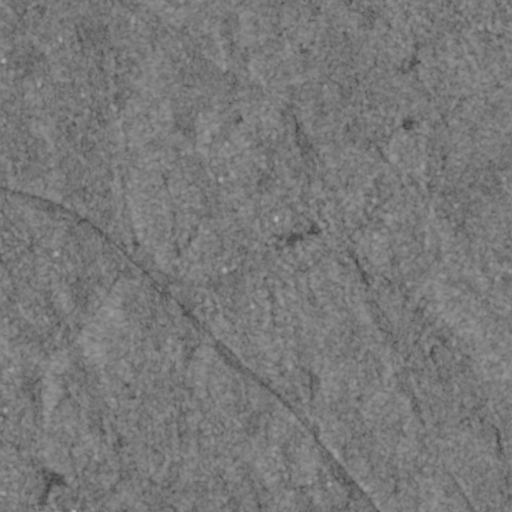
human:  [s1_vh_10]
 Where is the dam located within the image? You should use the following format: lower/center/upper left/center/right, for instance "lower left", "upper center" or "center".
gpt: The dam is located in the lower left of the image.
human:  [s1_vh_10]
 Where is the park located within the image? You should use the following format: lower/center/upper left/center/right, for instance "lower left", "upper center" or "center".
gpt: The park is located in the lower left of the image.
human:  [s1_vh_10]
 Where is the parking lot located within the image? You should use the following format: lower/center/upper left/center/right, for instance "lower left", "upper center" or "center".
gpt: The parking lot is located in the lower left of the image.
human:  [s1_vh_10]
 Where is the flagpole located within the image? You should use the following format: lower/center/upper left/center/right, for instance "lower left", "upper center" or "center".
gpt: The flagpole is located in the lower left of the image.
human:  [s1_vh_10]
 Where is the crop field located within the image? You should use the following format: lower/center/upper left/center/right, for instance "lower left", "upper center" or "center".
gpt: There is no crop field in the image.

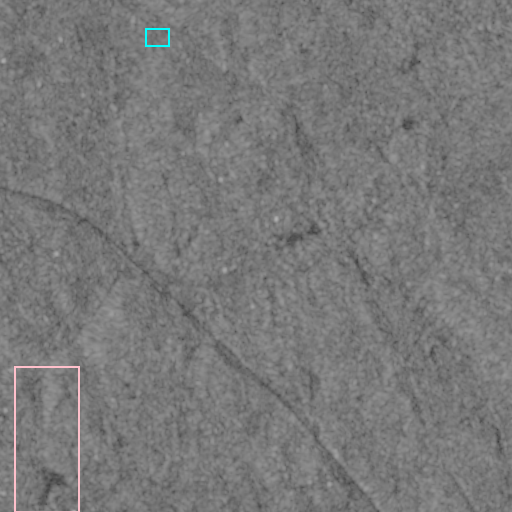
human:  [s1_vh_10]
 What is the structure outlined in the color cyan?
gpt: The structure outlined in cyan is a crop field.
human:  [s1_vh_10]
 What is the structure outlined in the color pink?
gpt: The structure outlined in pink is a park.
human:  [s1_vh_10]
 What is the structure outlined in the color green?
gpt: There is no green outline.